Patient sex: M
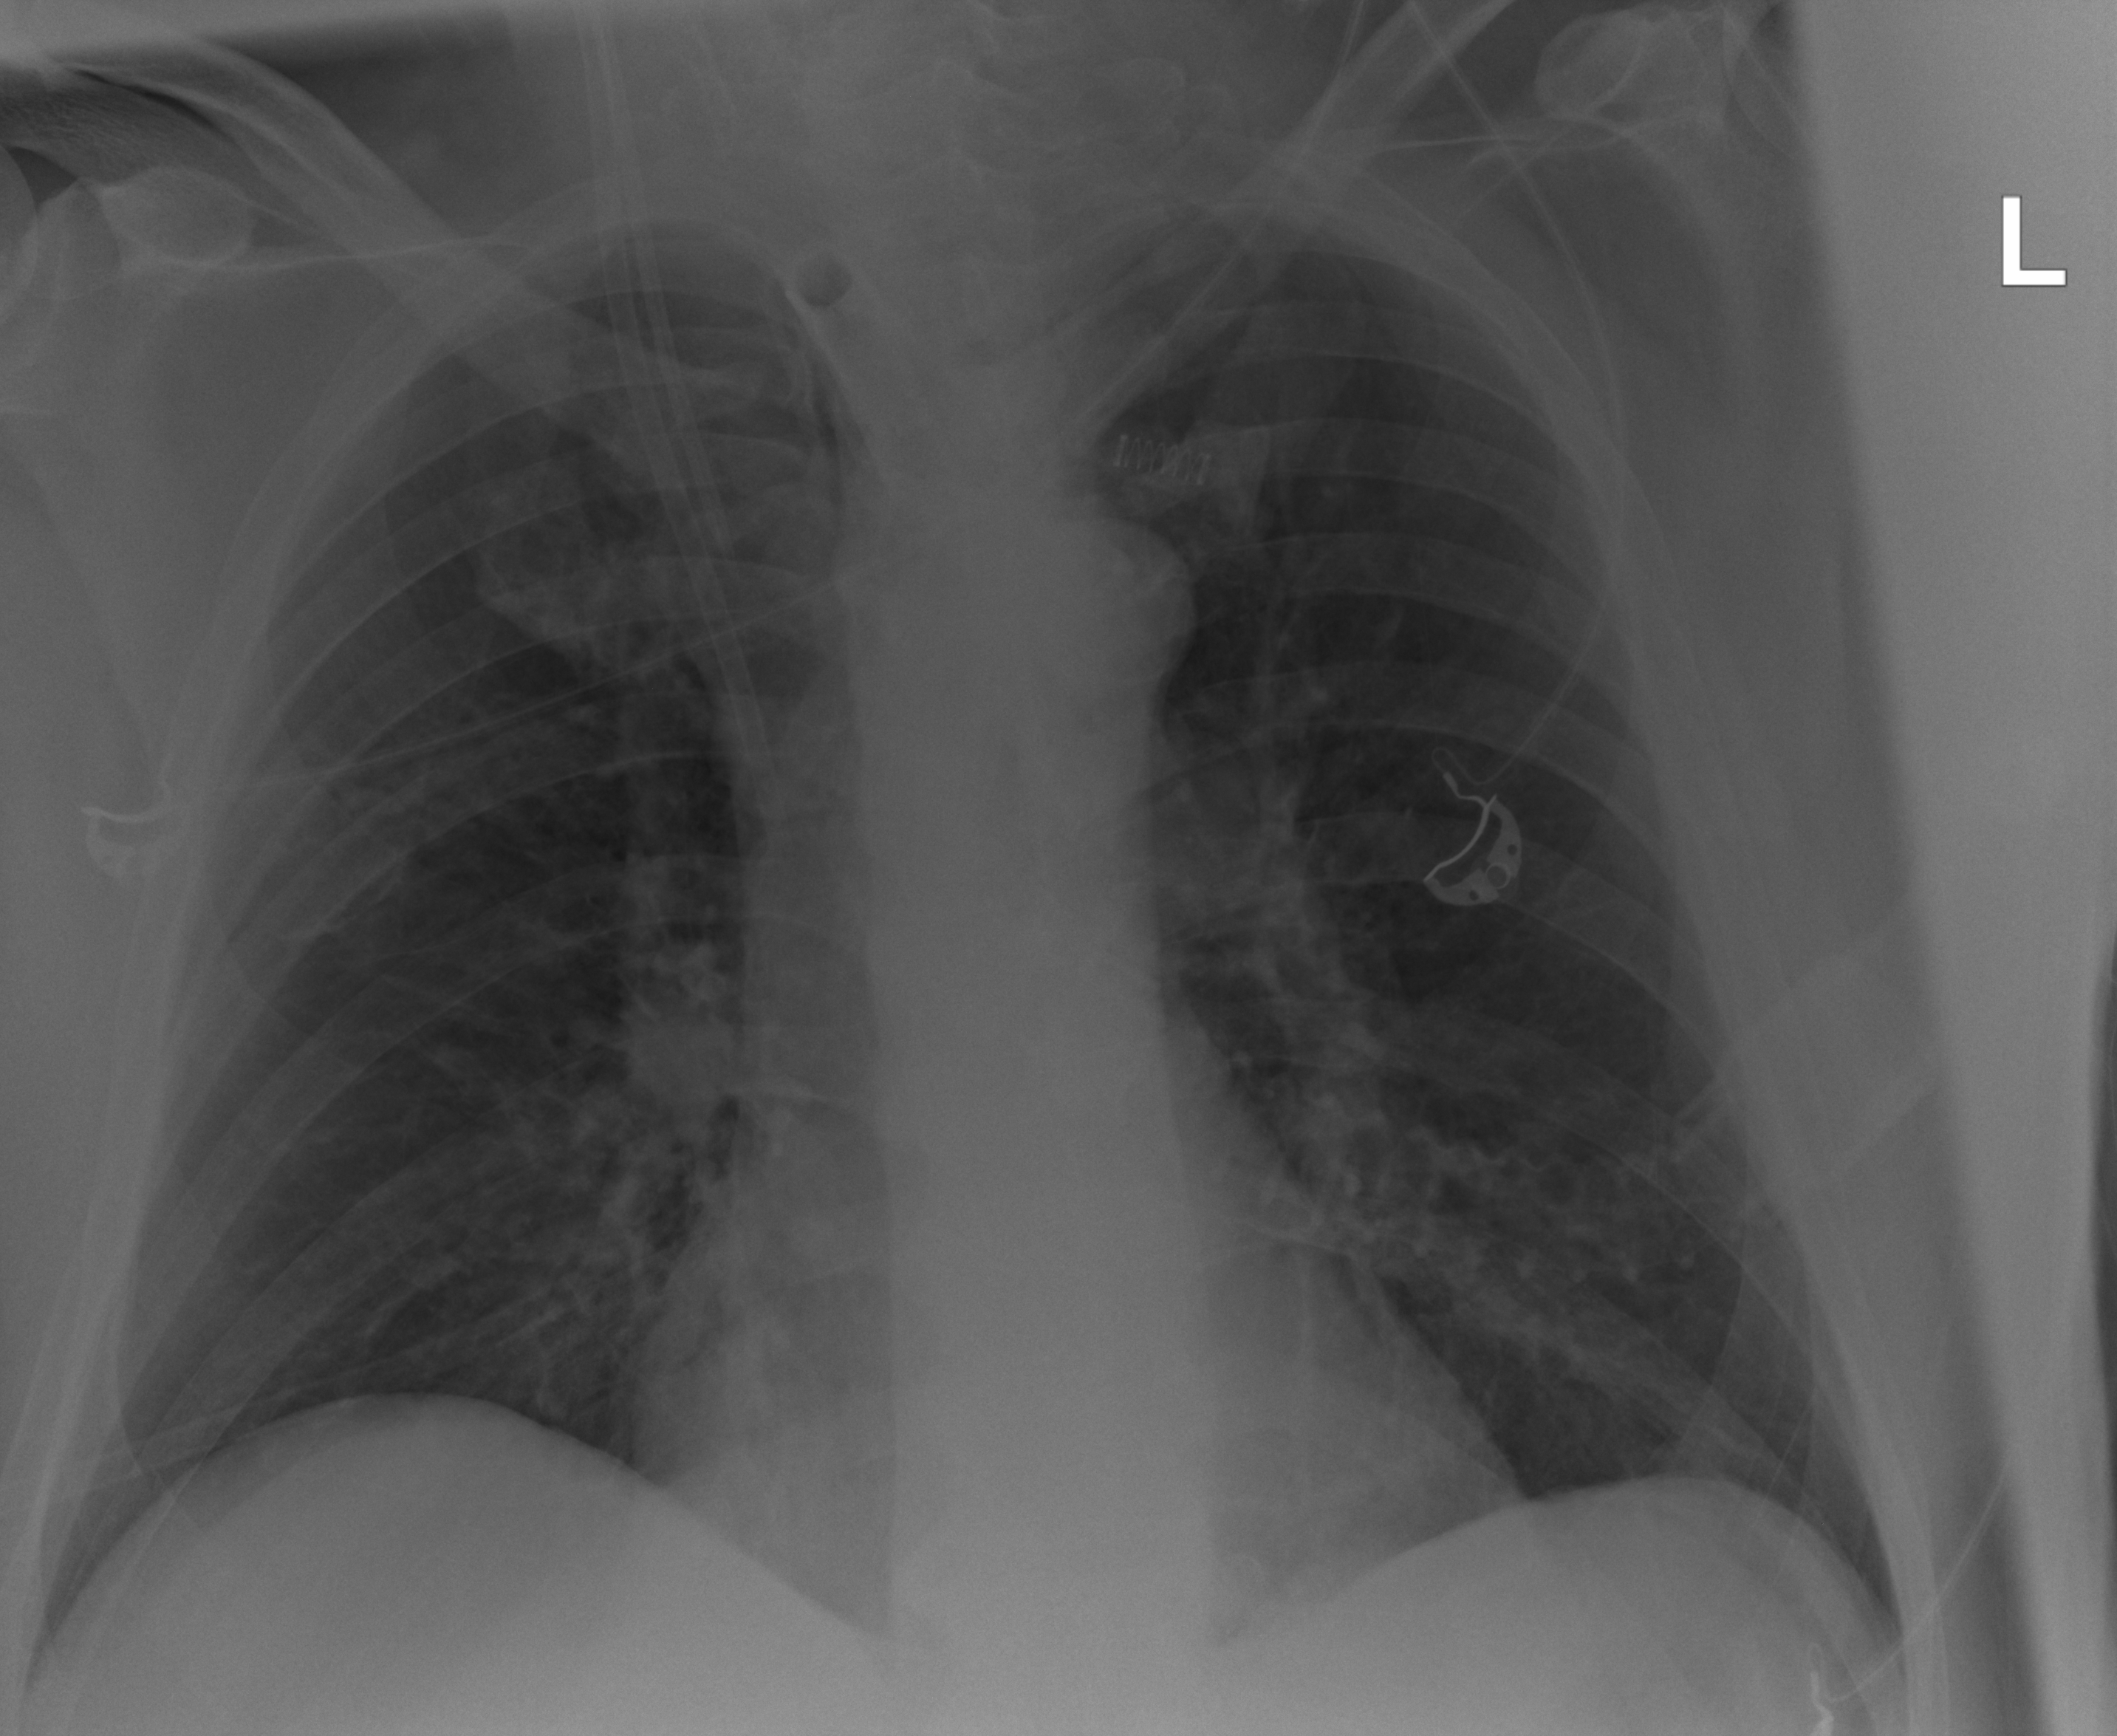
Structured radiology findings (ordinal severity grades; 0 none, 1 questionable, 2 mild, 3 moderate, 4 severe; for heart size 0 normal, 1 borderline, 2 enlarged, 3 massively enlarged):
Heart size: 0
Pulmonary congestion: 0
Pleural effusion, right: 0
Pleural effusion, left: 0
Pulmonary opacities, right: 0
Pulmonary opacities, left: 0
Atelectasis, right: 0
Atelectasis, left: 0